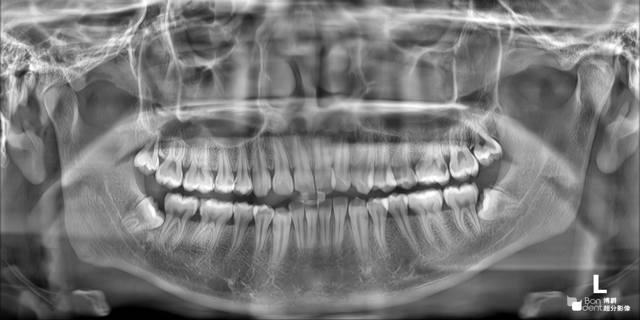
adult